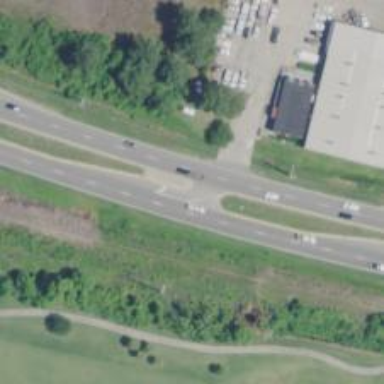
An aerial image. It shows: Trunk link highway.